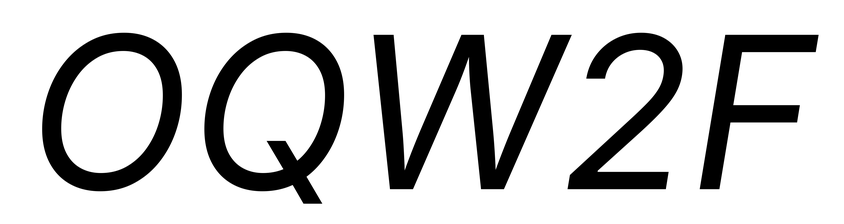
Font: Inter-Italic_Italic